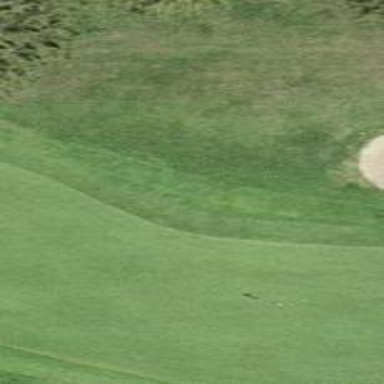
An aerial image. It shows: Golf green.